Interaction volume radius: 5 \u00c5
Interaction volume height: 10 \u00c5
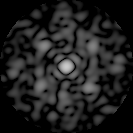
Disorder parameter: 0.602